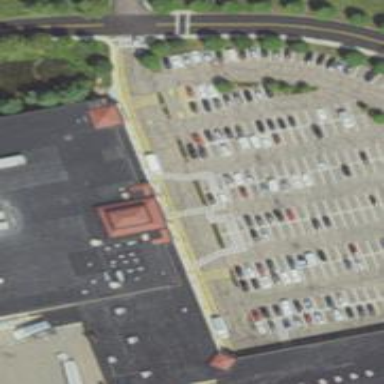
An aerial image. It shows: Supermarket.